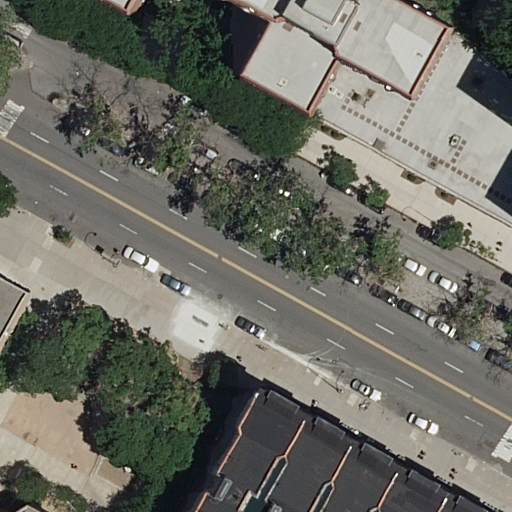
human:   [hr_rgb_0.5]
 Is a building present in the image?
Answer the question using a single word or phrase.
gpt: yes

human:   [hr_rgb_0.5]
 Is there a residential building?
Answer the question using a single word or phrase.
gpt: yes

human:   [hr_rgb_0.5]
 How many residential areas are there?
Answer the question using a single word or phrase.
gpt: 2

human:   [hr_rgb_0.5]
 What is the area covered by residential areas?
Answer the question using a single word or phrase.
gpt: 8117m2

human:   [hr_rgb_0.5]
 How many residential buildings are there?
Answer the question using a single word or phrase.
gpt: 8

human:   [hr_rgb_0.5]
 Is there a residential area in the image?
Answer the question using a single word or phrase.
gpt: yes

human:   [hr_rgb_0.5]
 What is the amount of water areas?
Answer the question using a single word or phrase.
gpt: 0

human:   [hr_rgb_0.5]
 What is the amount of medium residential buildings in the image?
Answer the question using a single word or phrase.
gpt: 7

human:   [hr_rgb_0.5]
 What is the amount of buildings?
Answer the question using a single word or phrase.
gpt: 8

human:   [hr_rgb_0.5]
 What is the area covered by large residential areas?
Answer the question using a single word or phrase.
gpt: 8117m2

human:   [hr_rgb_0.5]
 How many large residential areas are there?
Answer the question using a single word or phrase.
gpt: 2

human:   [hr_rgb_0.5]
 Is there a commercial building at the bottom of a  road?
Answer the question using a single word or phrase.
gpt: no

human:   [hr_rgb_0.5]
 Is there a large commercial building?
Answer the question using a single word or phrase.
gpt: no

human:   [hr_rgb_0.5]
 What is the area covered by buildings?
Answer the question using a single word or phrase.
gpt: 2572m2

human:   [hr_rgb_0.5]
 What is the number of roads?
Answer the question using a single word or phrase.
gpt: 6

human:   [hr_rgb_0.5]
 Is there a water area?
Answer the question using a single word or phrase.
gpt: no

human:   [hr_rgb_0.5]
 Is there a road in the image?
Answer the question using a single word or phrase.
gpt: yes

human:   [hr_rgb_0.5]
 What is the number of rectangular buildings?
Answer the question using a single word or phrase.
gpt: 1

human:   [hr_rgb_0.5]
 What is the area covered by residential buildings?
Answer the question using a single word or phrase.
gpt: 2572m2

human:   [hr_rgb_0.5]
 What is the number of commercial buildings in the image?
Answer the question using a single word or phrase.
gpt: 0

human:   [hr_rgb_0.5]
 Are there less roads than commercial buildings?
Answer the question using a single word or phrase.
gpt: no

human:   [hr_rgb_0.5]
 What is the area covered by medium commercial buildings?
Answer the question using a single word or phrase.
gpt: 0m2

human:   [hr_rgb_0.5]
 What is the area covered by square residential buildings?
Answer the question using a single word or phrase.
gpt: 0m2

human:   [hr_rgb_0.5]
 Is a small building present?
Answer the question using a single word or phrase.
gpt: no

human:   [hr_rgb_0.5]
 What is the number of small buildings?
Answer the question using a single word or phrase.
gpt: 0

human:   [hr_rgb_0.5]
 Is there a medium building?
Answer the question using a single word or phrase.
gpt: yes

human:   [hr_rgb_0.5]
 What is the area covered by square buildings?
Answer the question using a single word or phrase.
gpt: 0m2

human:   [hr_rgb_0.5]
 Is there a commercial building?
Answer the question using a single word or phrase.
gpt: no

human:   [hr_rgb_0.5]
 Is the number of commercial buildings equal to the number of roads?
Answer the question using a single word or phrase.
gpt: no

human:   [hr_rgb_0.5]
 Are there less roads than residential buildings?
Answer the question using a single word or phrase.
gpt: yes

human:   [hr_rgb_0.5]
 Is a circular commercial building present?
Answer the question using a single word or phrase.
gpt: no

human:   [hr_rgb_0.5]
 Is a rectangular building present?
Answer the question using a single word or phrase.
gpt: yes

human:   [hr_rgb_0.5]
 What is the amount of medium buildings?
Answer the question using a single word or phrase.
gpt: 7

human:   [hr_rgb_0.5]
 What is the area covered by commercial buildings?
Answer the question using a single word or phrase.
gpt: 0m2

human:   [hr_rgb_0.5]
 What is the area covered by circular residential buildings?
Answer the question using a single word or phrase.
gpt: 0m2

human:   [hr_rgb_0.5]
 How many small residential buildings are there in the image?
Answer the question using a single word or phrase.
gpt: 0

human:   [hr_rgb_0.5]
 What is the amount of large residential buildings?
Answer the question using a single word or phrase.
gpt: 1

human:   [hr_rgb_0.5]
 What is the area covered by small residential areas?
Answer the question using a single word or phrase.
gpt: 0m2

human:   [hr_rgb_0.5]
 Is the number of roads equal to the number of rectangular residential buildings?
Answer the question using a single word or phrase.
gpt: no

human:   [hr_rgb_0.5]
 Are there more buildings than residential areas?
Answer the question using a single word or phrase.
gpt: yes

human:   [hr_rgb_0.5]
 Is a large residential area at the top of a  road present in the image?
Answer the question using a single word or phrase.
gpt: yes

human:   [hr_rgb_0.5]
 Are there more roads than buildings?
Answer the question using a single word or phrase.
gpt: no

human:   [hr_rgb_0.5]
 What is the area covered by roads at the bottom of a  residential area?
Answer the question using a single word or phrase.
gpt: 0m2

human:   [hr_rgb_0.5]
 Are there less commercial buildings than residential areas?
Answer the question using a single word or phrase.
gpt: yes

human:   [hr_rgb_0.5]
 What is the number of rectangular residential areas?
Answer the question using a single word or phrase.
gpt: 1

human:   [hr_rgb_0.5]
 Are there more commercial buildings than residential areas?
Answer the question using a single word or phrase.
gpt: no

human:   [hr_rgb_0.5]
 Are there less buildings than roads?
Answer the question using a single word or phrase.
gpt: no

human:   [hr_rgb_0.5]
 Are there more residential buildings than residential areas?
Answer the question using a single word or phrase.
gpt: yes

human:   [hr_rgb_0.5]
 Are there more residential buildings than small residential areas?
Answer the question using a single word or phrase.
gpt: yes

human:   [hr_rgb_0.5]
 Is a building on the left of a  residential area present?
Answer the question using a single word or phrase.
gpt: yes

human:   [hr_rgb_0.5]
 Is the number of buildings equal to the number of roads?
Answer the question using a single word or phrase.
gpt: no

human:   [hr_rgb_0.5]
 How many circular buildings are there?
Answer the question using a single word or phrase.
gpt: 0

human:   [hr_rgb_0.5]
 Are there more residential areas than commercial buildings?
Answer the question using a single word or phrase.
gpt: yes

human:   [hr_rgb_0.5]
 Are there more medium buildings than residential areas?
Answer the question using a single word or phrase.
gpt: yes

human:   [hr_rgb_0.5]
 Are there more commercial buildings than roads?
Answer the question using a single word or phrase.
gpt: no

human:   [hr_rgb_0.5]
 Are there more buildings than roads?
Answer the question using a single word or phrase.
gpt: yes

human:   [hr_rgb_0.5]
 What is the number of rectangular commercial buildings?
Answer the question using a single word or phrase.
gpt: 0

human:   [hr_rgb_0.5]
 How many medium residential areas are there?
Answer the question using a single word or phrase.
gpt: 0

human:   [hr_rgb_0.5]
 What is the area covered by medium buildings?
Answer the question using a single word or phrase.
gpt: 1981m2

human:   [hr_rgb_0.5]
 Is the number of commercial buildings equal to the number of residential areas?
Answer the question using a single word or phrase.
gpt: no

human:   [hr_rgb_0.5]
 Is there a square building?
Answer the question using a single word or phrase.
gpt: no

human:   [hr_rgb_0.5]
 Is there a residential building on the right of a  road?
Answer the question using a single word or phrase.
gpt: yes

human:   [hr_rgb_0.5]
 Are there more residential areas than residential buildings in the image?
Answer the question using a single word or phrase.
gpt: no

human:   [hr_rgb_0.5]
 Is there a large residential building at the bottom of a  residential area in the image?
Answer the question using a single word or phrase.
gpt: no